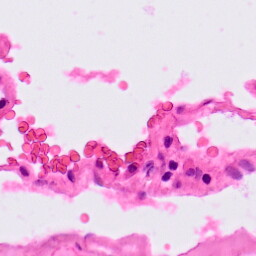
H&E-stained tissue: Lung